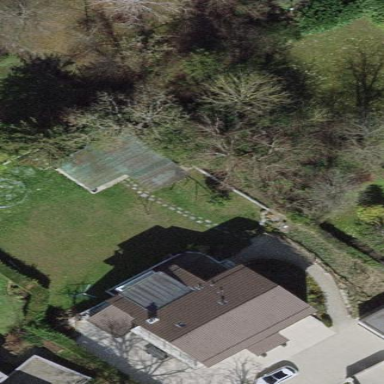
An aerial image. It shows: Garden enclosed by fence.